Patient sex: M
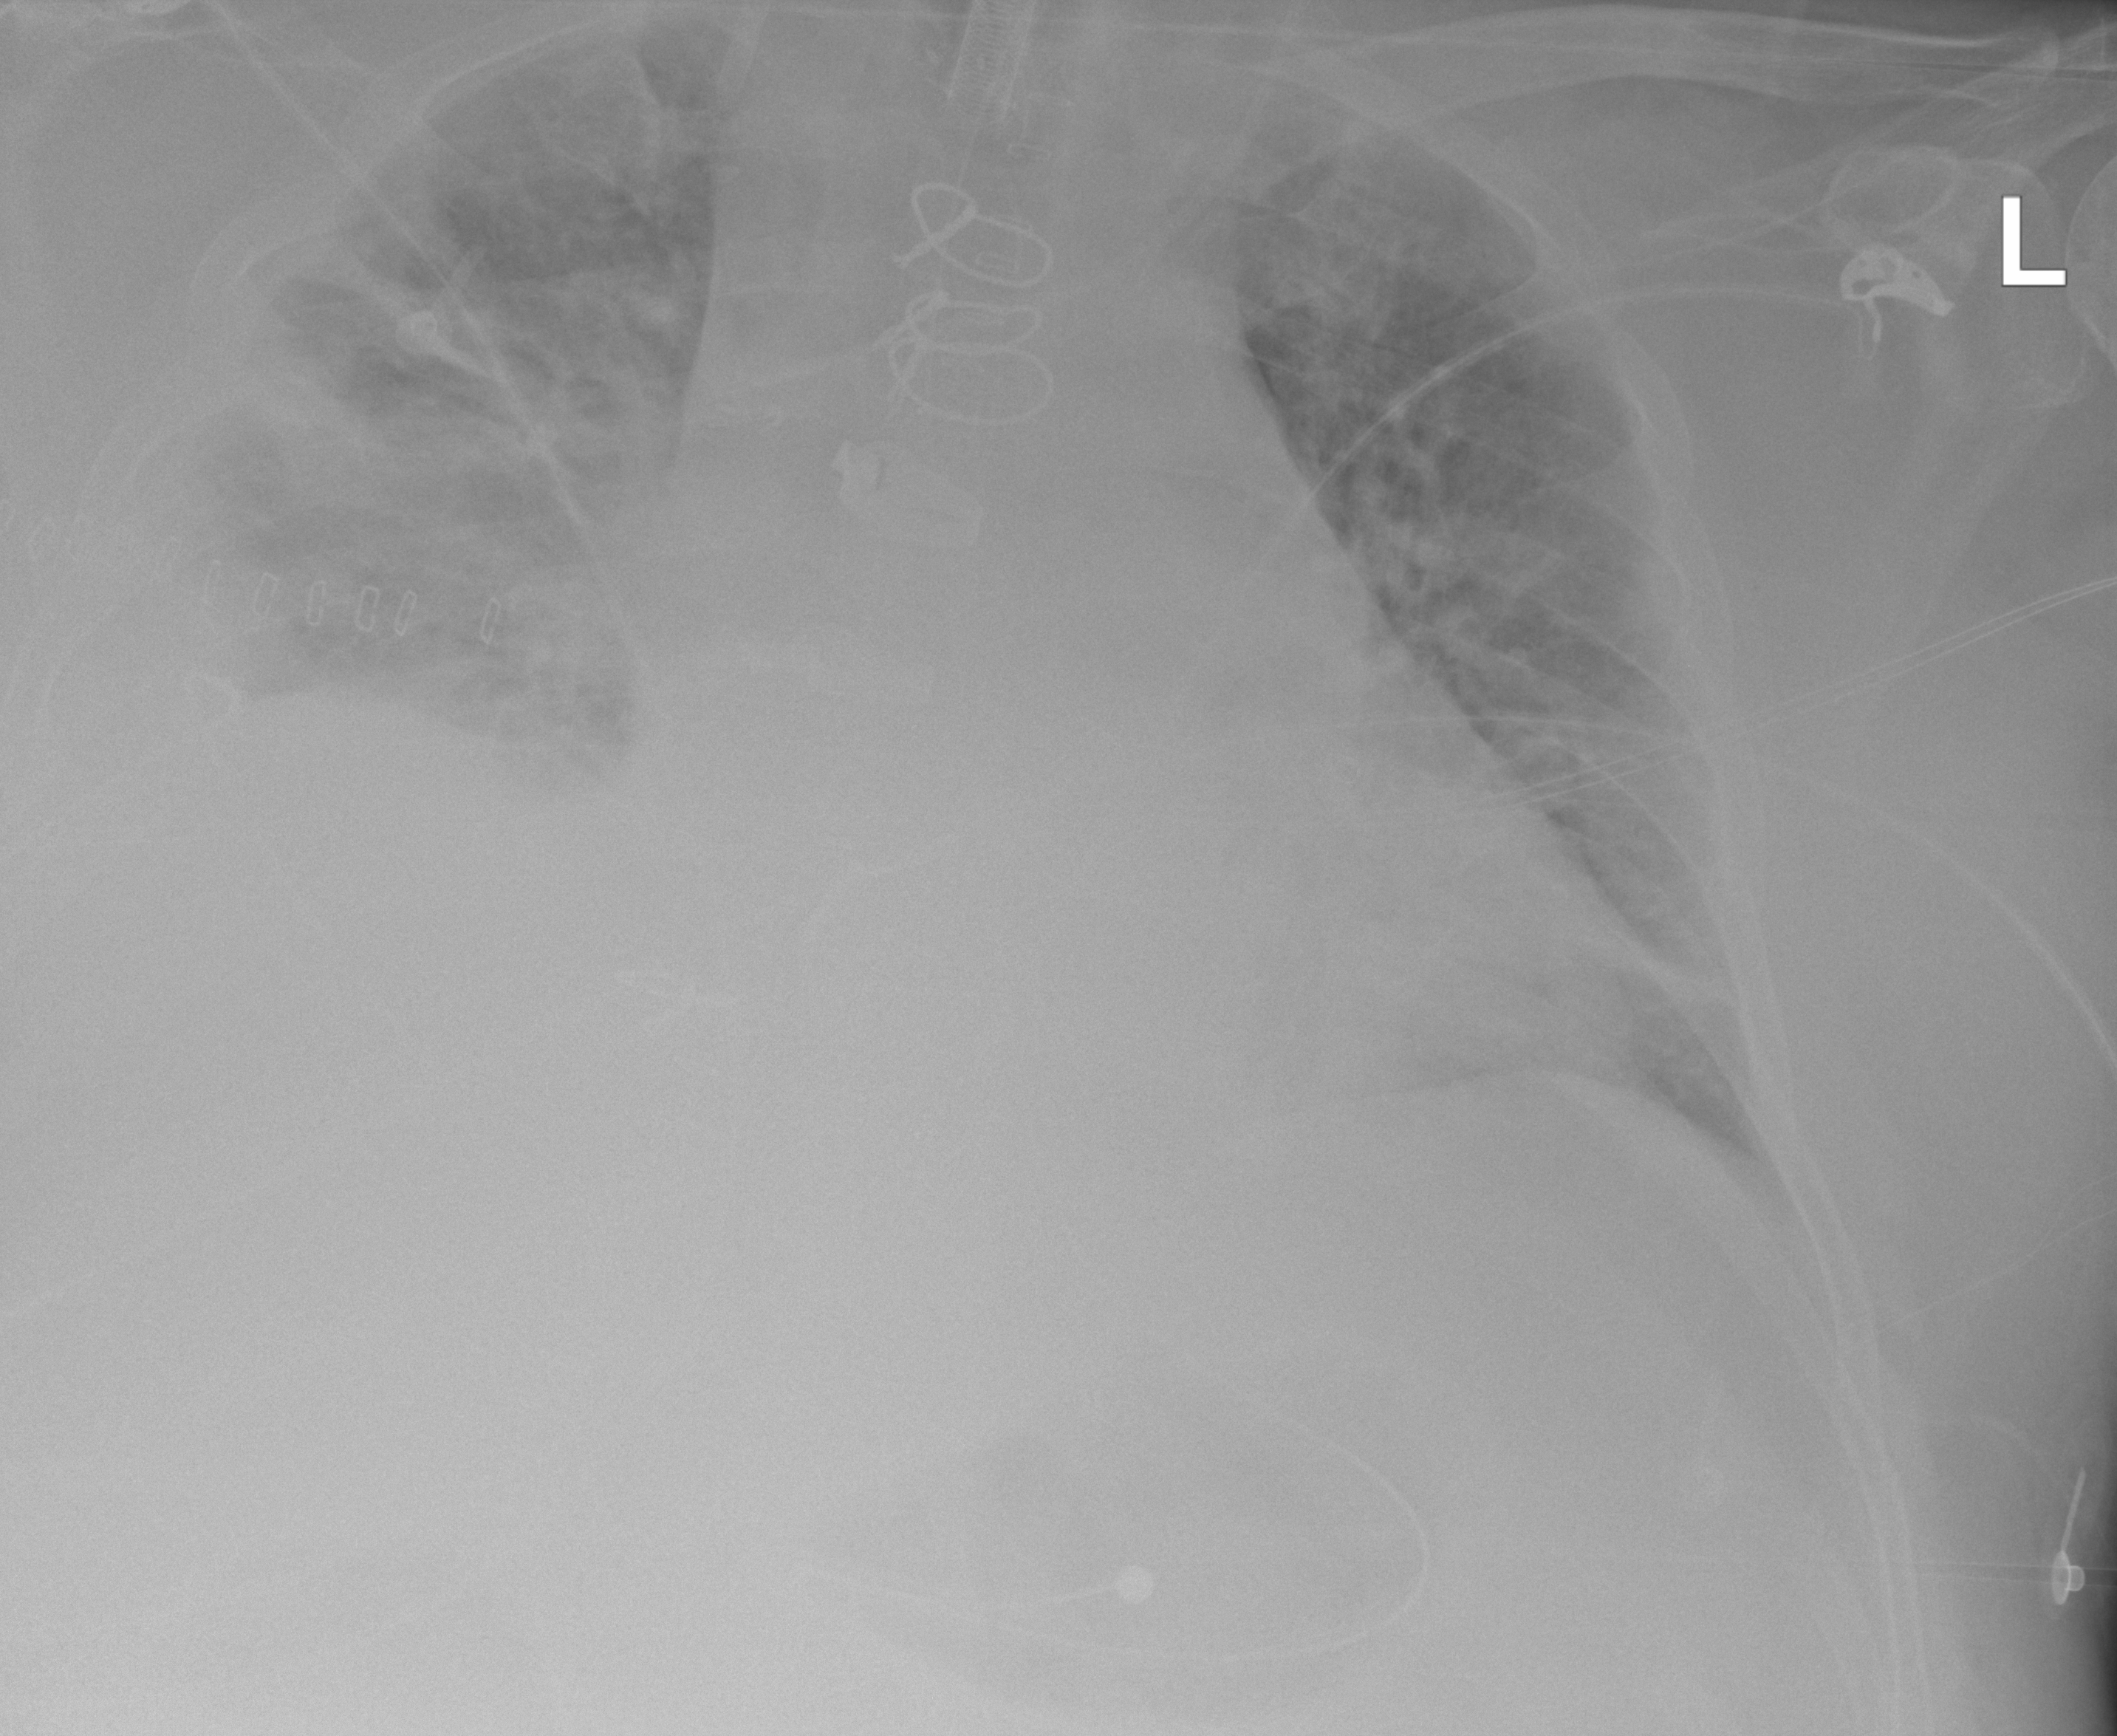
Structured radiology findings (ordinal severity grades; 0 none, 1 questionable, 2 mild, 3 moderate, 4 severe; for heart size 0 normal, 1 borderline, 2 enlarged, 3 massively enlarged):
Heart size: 2
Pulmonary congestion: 2
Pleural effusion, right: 2
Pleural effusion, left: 0
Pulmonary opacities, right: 2
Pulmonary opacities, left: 1
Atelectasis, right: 3
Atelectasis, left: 2